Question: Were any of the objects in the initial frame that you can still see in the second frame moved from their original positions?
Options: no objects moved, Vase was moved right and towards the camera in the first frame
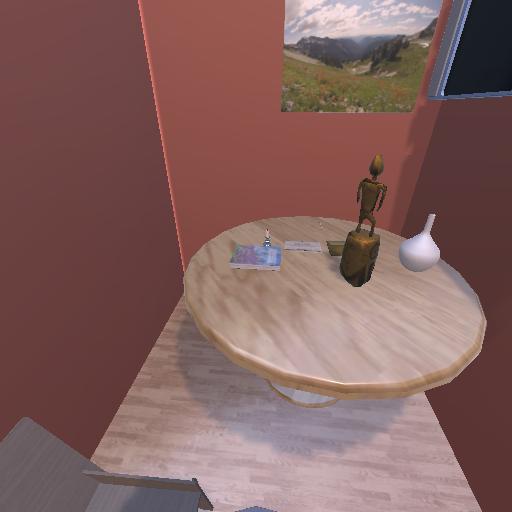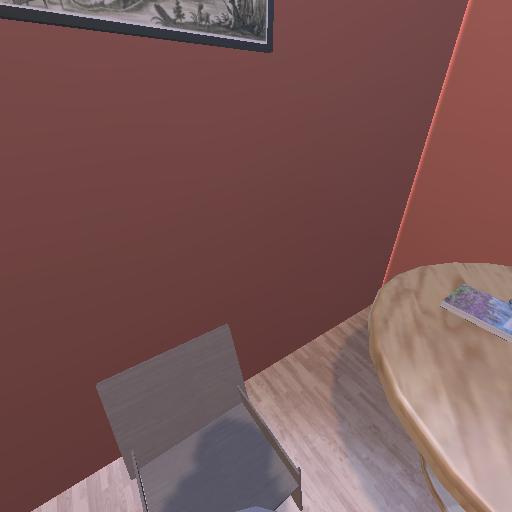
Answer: no objects moved